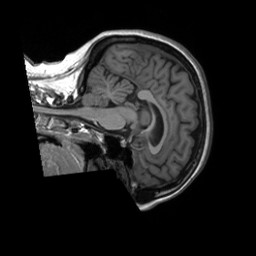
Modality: T1w
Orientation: sagittal
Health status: ill
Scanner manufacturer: siemens
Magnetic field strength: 3 T
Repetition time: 1.7 s
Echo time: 0.00239 s